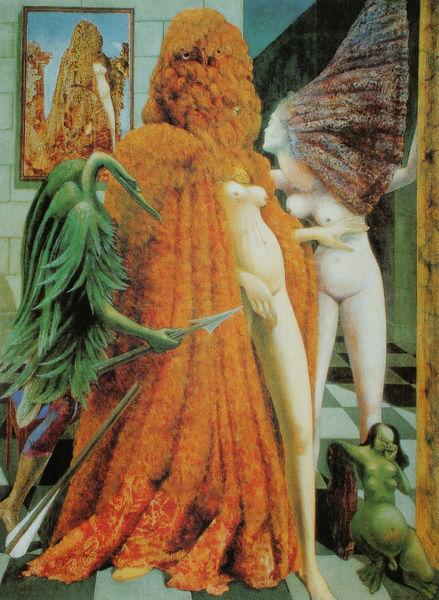
Titel: Die Einkleidung der Braut
Künstler: Max Ernst
Standort: Venedig
Institution: Peggy Guggenheim Collection
Schlagwörter: akt, hand, nackt, vogel, frauen, grün, brust, busen, frau, frisur, orange, raum, türkis, rot, falten, pelz, bild, spiegel, vorhang, spiegelung, boden, figur, haare, kostüm, mantel, innen, bein, brüste, schnabel, pflaster, lanze, weiblich, nabel, bauch, erotik, max ernst, surreal, surrealismus, gestalt, traum, sex, fliesen, waffe, kacheln, speer, fließen, verhüllt, pfeil, harlekin, buden, decalcomanie, ernstig, traumgestalt